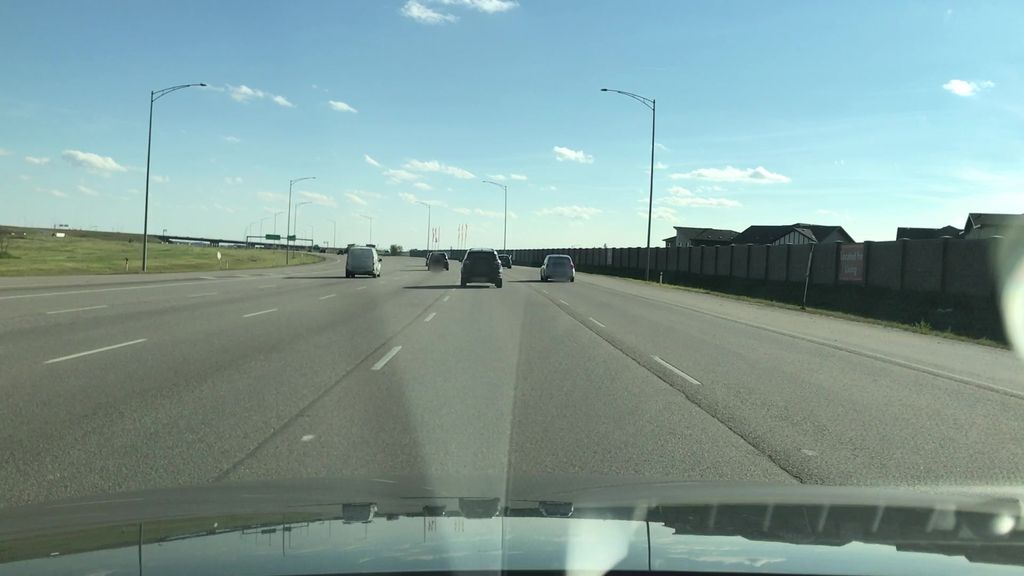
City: edmonton